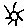
Label: sun